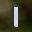
Label: 1